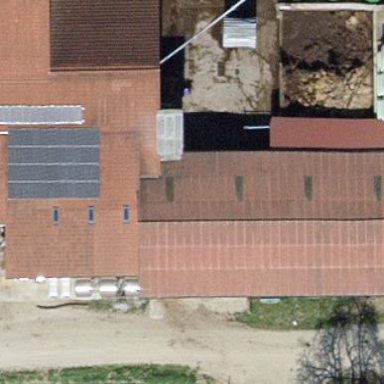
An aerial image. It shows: Farm auxiliary building with gabled roof.